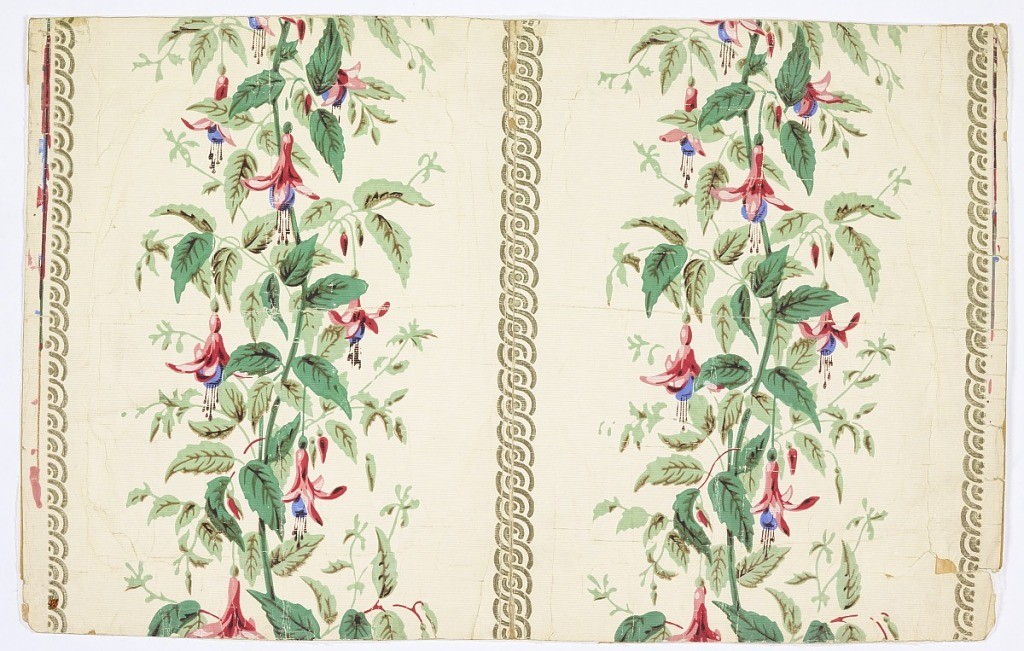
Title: Sidewall
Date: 1850–99
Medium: Machine-printed, embossed paper
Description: Floral stripe: vertical vines separated by metallic gold vertical guilloche, on ground of white paper with embossed horizontal pin stripes.